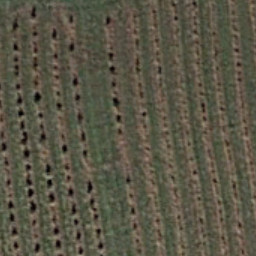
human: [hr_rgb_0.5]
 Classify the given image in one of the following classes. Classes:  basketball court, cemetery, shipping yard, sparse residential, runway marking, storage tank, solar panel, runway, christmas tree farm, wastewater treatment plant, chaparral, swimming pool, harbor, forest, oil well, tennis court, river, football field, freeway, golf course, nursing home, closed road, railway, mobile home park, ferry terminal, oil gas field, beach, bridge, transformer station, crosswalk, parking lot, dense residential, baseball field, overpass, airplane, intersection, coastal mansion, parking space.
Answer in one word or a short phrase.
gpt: christmas tree farm